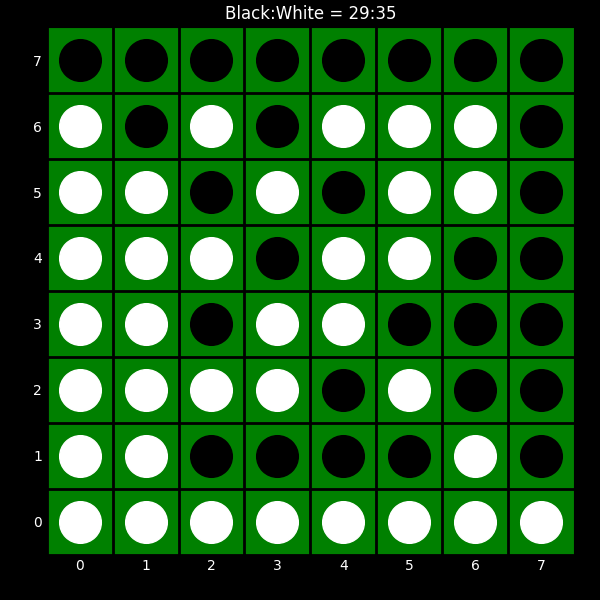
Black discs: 29
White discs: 35